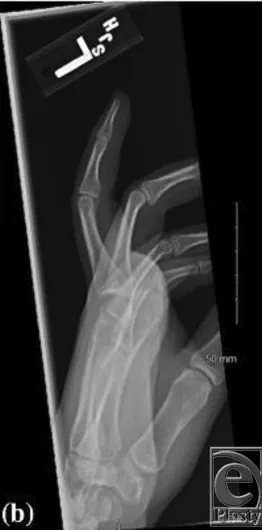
Lateral. Radiographic images showing dorsal dislocation of the left index metacarpophalangeal joint and ulnar shift of the proximal phalanx.
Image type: radiology (x_ray)